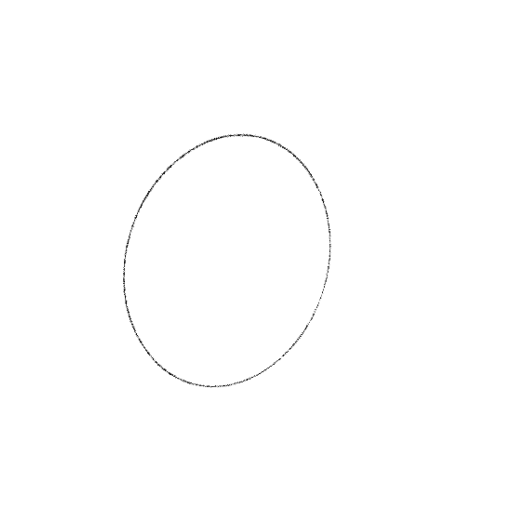
Crossing number: 0